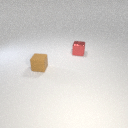
small brown rubber cube to the left of small red metal cube